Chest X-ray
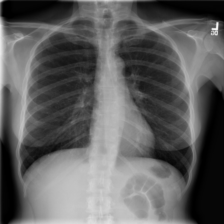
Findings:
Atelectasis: negative
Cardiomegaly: negative
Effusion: negative
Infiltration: negative
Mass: negative
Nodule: negative
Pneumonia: negative
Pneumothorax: negative
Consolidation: negative
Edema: negative
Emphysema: negative
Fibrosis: negative
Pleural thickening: negative
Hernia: negative